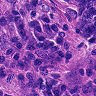
Metastatic tissue present: yes